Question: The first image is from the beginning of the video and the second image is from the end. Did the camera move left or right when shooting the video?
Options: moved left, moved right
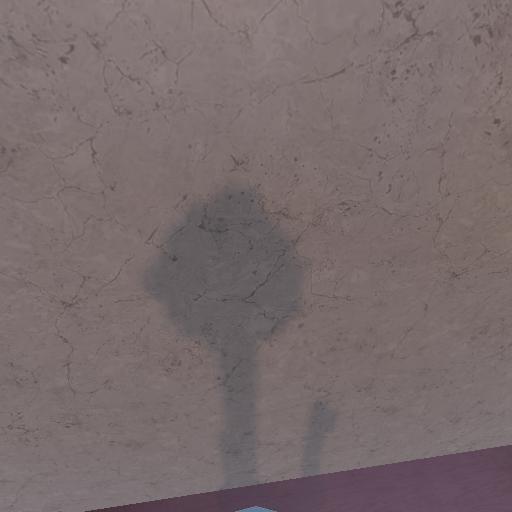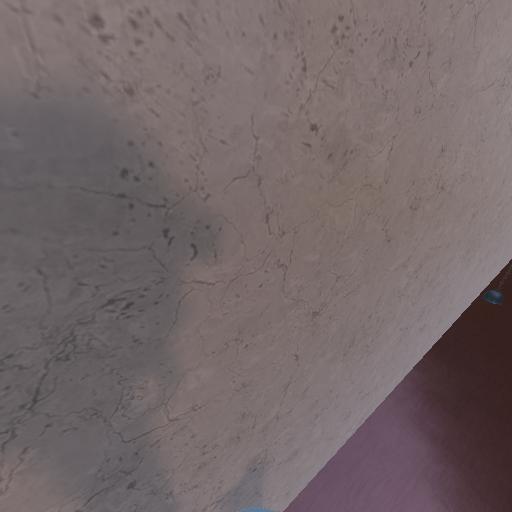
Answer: moved left